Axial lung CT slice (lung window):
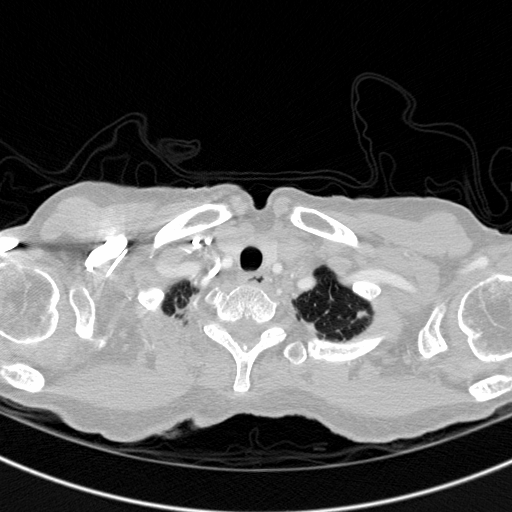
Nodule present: no